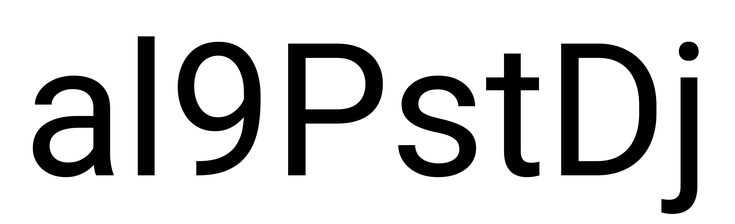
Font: Roboto_Regular